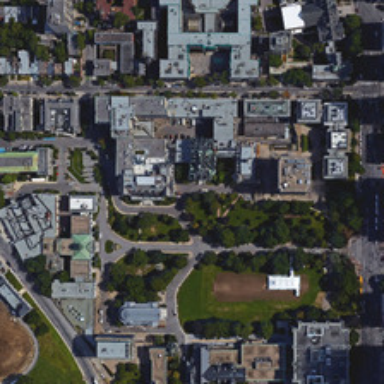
Many buildings and some green trees are in a school .